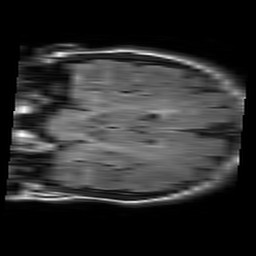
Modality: FLAIR
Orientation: coronal
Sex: male
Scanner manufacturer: philips
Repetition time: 11 s
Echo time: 0.125 s